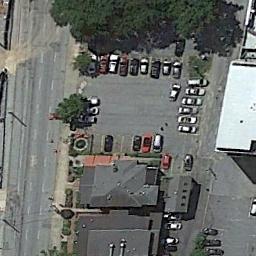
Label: parking_lot